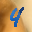
Label: 4